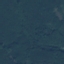
Land use / land cover class: Forest